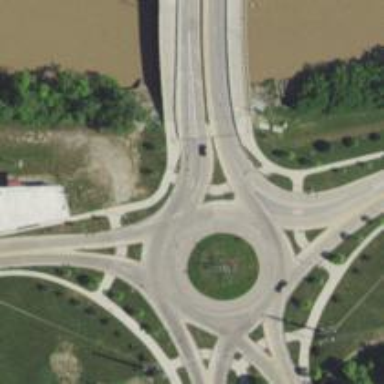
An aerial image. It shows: Secondary road around roundabout.